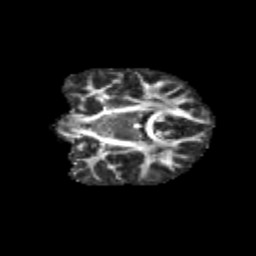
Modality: FA
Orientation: coronal
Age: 13
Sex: female
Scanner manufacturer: siemens
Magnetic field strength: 3 T
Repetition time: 3.8 s
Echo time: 0.07 s